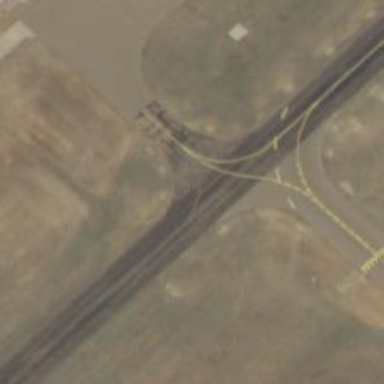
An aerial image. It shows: View of taxiway at the airport.